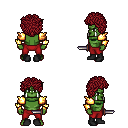
a pixel art fantasy rpg character, male body template, orc, green skin, gold arm armor, red pants, brunette curly afro hairstyle, black shoes, dagger, four views (front, back, left, right), 2x2 character sprite sheet, small pixel art, hard edges, no anti-aliasing